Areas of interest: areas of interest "Commercial service"
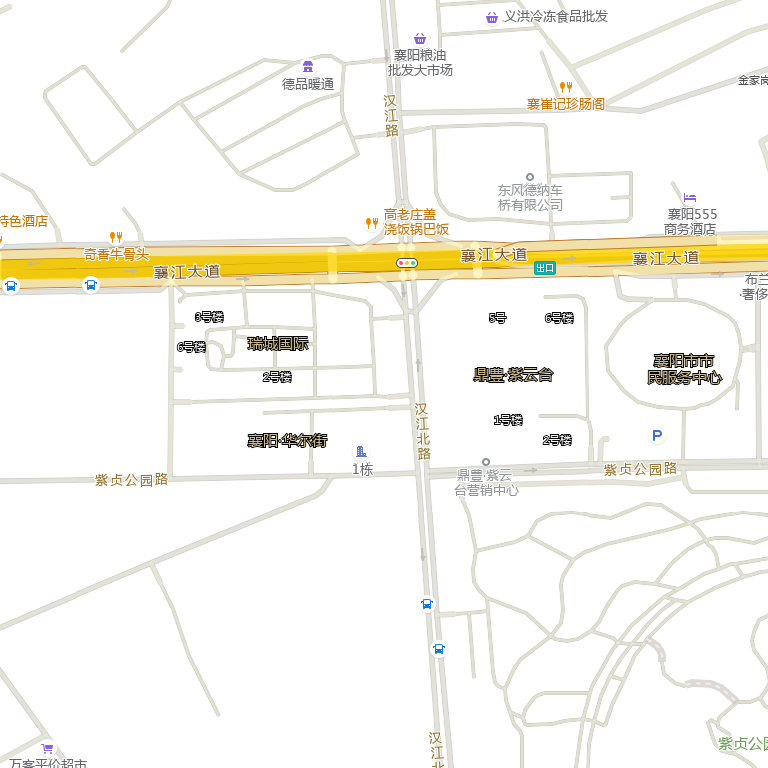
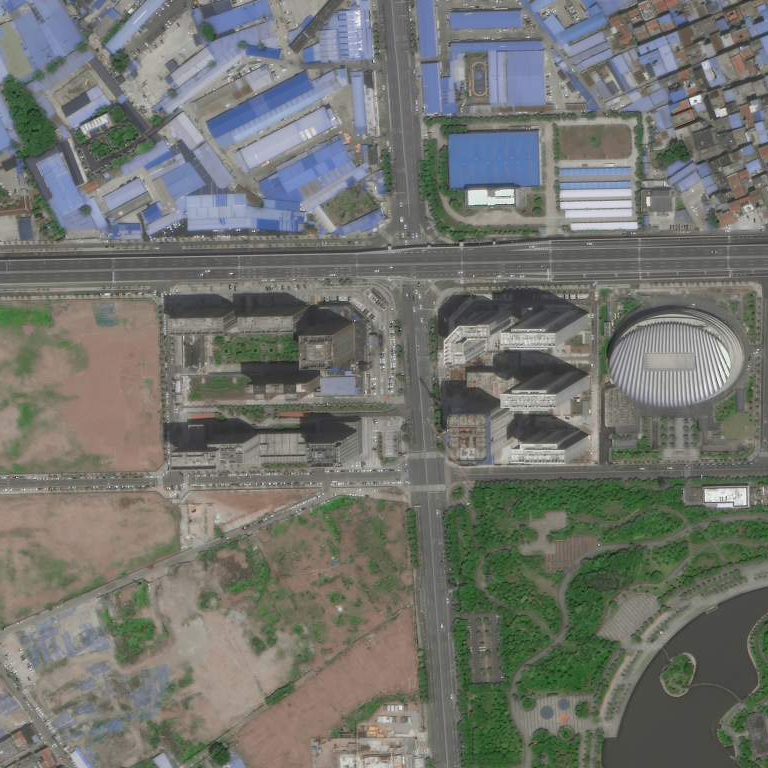